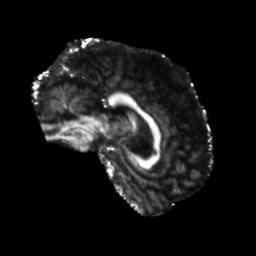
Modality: FA
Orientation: sagittal
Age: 78
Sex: male
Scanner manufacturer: siemens
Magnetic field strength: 3 T
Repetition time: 5.25 s
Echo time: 0.08 s